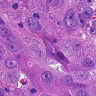
Metastatic tissue present: yes